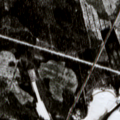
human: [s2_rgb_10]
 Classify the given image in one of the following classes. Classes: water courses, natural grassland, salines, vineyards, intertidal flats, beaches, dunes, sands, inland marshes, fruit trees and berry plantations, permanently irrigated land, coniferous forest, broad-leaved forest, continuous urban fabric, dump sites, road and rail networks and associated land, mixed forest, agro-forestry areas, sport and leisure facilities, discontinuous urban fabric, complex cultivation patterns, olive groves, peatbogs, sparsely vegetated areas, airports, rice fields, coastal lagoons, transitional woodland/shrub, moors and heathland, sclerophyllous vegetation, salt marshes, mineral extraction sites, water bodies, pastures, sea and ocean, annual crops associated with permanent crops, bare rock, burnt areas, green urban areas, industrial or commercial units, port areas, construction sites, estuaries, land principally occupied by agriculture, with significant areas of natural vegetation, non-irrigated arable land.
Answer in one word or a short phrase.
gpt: mixed forest, water bodies